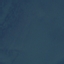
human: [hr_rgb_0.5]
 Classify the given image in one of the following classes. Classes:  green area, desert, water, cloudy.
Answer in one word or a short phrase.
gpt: water